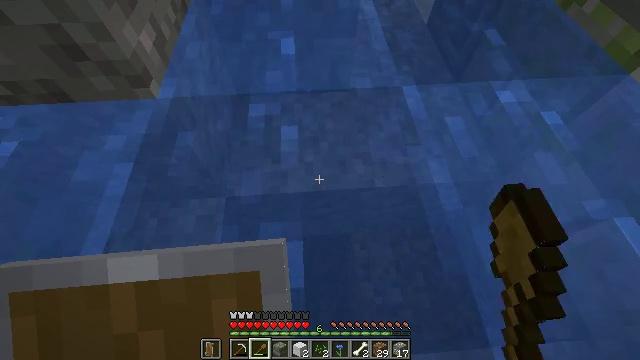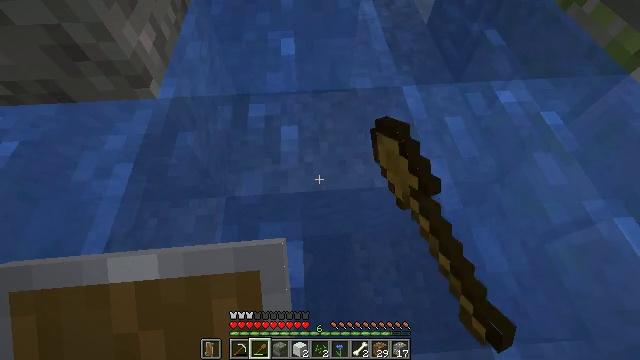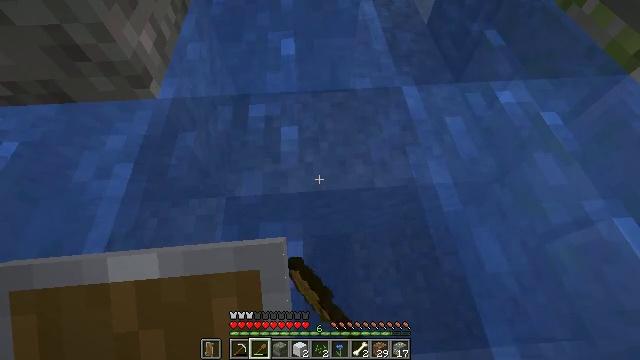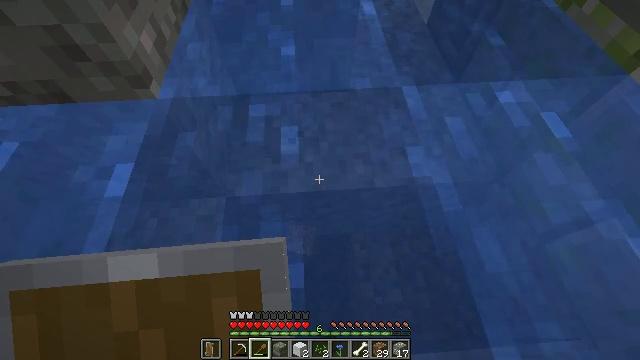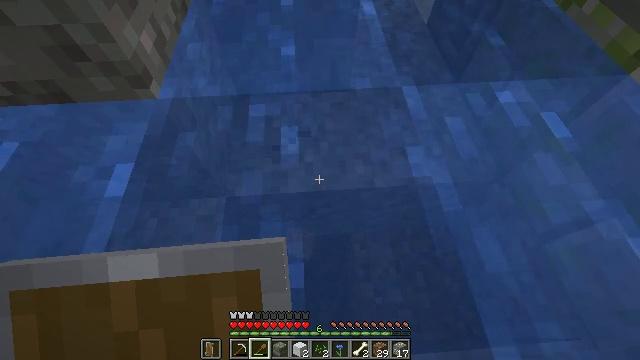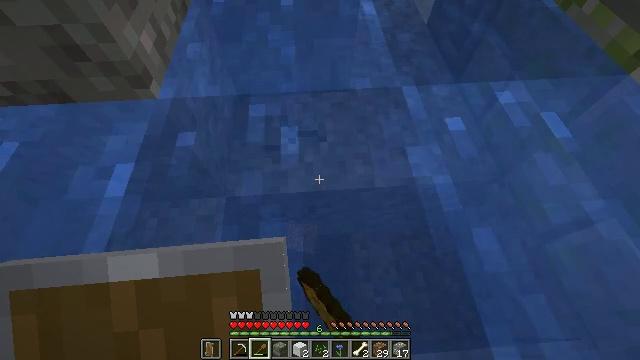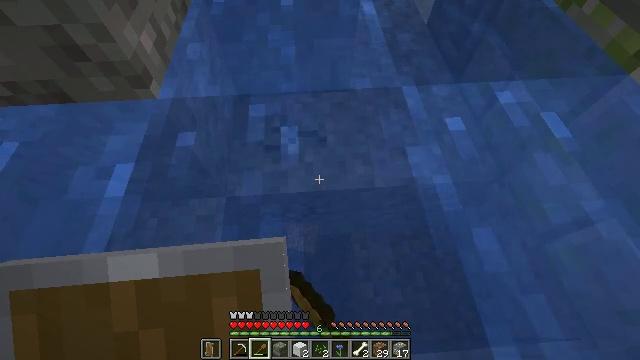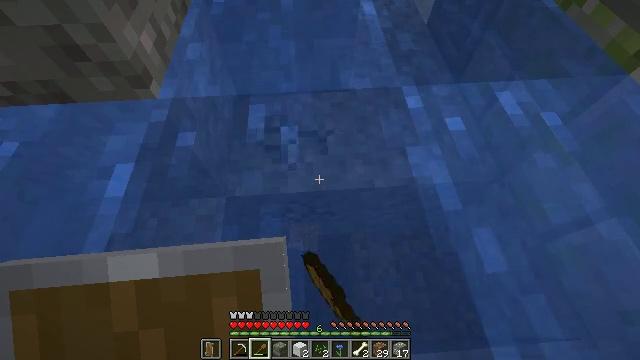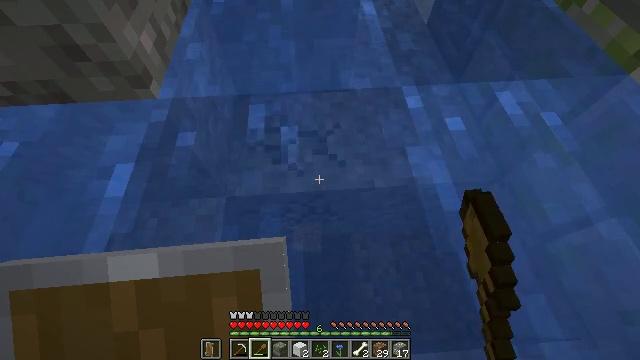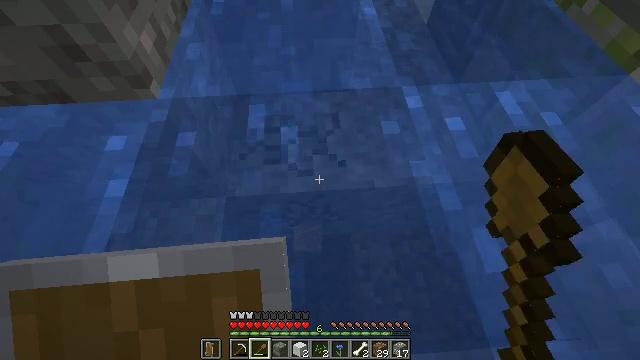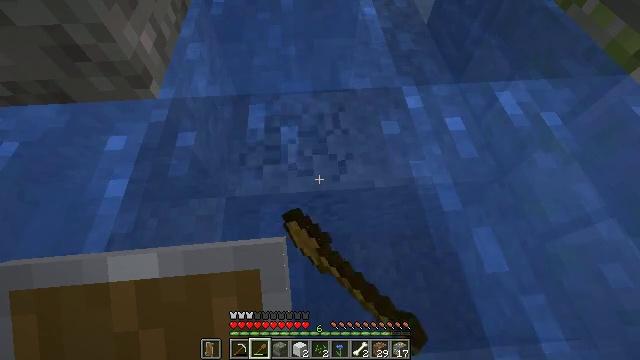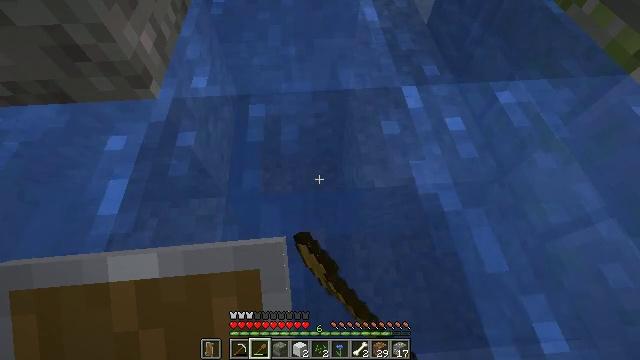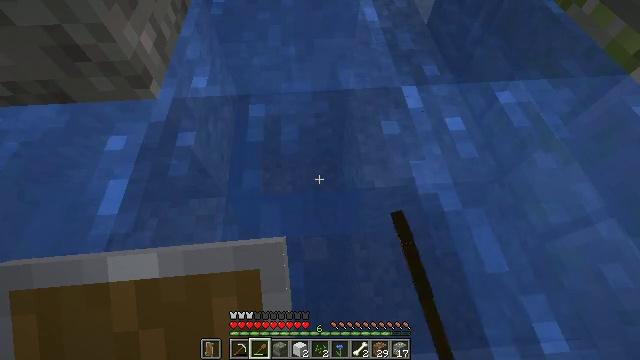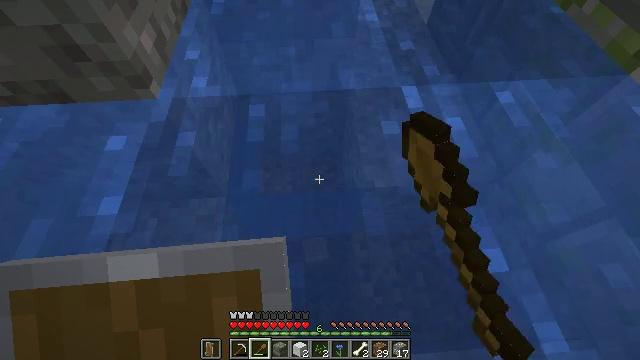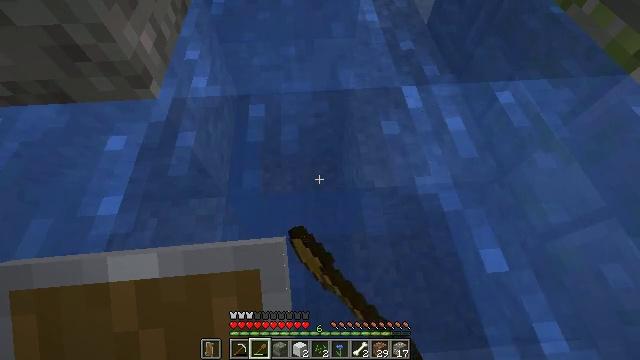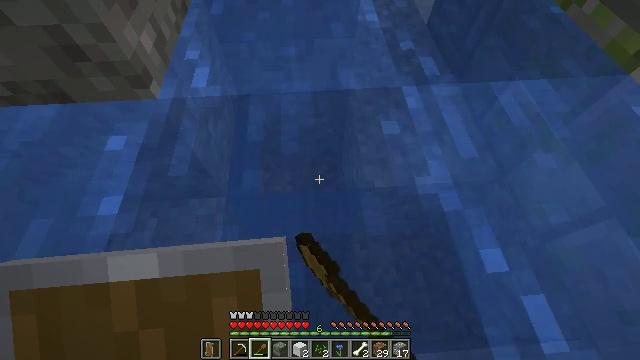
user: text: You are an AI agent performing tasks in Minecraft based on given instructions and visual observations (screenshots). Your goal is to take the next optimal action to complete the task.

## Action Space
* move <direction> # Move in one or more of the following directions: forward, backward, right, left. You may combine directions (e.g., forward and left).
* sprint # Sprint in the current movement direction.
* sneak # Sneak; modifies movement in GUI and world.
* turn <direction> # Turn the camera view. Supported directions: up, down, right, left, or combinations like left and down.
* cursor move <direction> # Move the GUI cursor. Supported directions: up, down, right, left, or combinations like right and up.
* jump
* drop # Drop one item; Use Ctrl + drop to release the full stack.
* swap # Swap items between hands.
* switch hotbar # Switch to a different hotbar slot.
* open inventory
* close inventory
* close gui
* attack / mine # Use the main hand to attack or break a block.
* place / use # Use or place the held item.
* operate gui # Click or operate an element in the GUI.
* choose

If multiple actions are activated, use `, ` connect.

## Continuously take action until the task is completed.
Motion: motion action
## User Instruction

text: Gather gravel by digging.
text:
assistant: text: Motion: attack / mine
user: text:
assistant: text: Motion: attack / mine
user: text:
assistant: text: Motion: attack / mine
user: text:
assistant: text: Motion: attack / mine
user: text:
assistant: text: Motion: attack / mine
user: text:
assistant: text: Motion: attack / mine
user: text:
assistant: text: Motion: attack / mine
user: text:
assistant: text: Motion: attack / mine
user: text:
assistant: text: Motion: attack / mine
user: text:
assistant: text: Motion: attack / mine
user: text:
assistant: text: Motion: attack / mine
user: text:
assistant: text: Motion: attack / mine
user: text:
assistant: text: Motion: attack / mine
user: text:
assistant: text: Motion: attack / mine
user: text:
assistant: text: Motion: attack / mine
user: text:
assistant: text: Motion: attack / mine